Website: walmart
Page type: payment
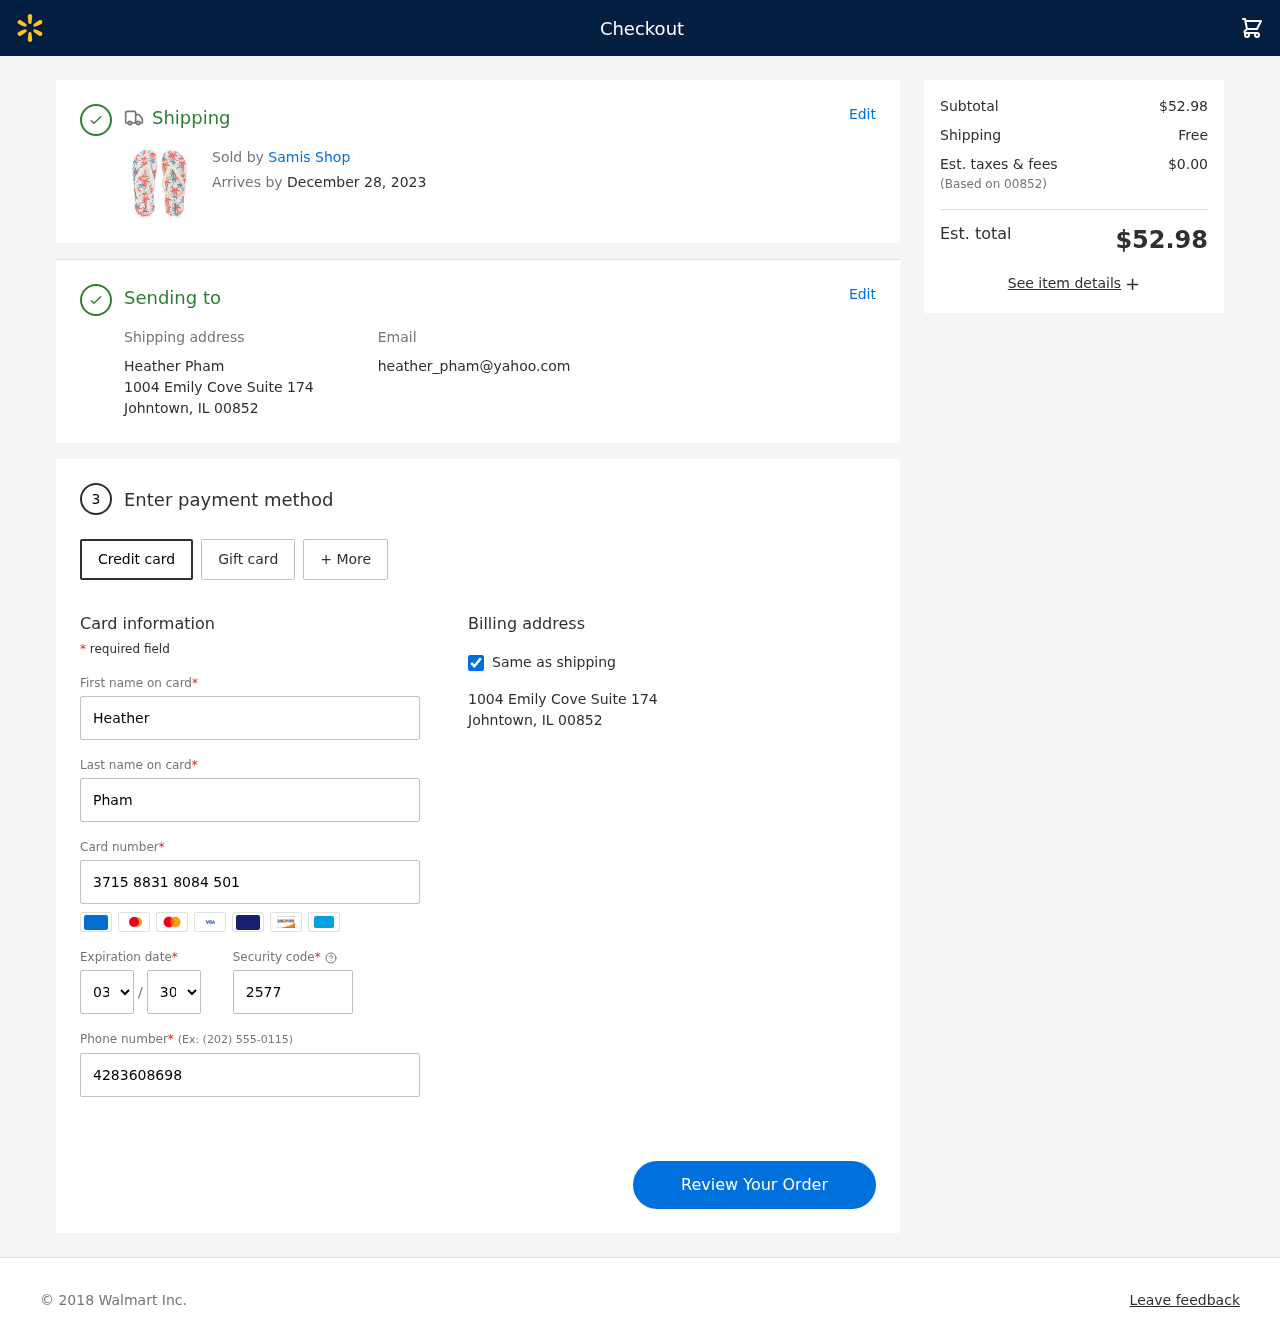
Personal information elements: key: PII_CARD_CVV
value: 2577
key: PII_CARD_EXPIRY_MONTH
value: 03
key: PII_CARD_EXPIRY_YEAR
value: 30
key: PII_CARD_NUMBER
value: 3715 8831 8084 501
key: PII_CITY_STATE_ZIP
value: Johntown, IL 00852
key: PII_EMAIL
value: heather_pham@yahoo.com
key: PII_FIRSTNAME
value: Heather
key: PII_FULLNAME
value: Heather Pham
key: PII_LASTNAME
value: Pham
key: PII_PHONE
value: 4283608698
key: PII_POSTCODE
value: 00852
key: PII_STREET
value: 1004 Emily Cove Suite 174
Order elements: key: ORDER_DELIVERY_DATE
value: December 28, 2023
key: ORDER_SUBTOTAL
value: $52.98
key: ORDER_SHIPPING_COST
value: Free
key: ORDER_TAX
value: $0.00
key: ORDER_TOTAL
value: $52.98